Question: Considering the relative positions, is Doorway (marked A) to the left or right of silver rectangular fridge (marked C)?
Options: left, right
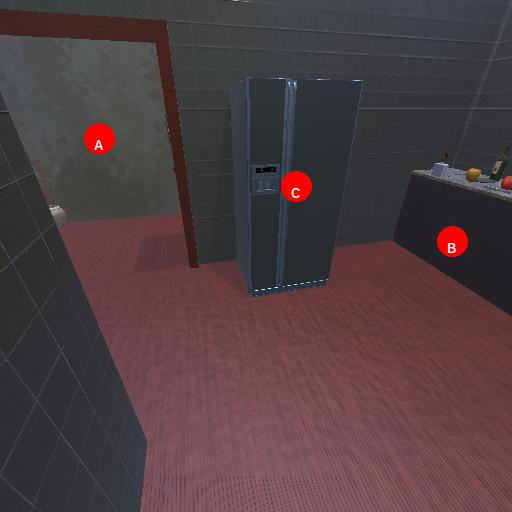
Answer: left